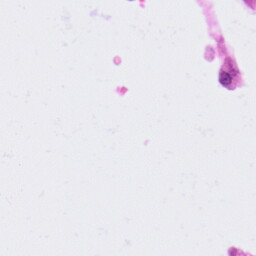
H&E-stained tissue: Lung